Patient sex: M
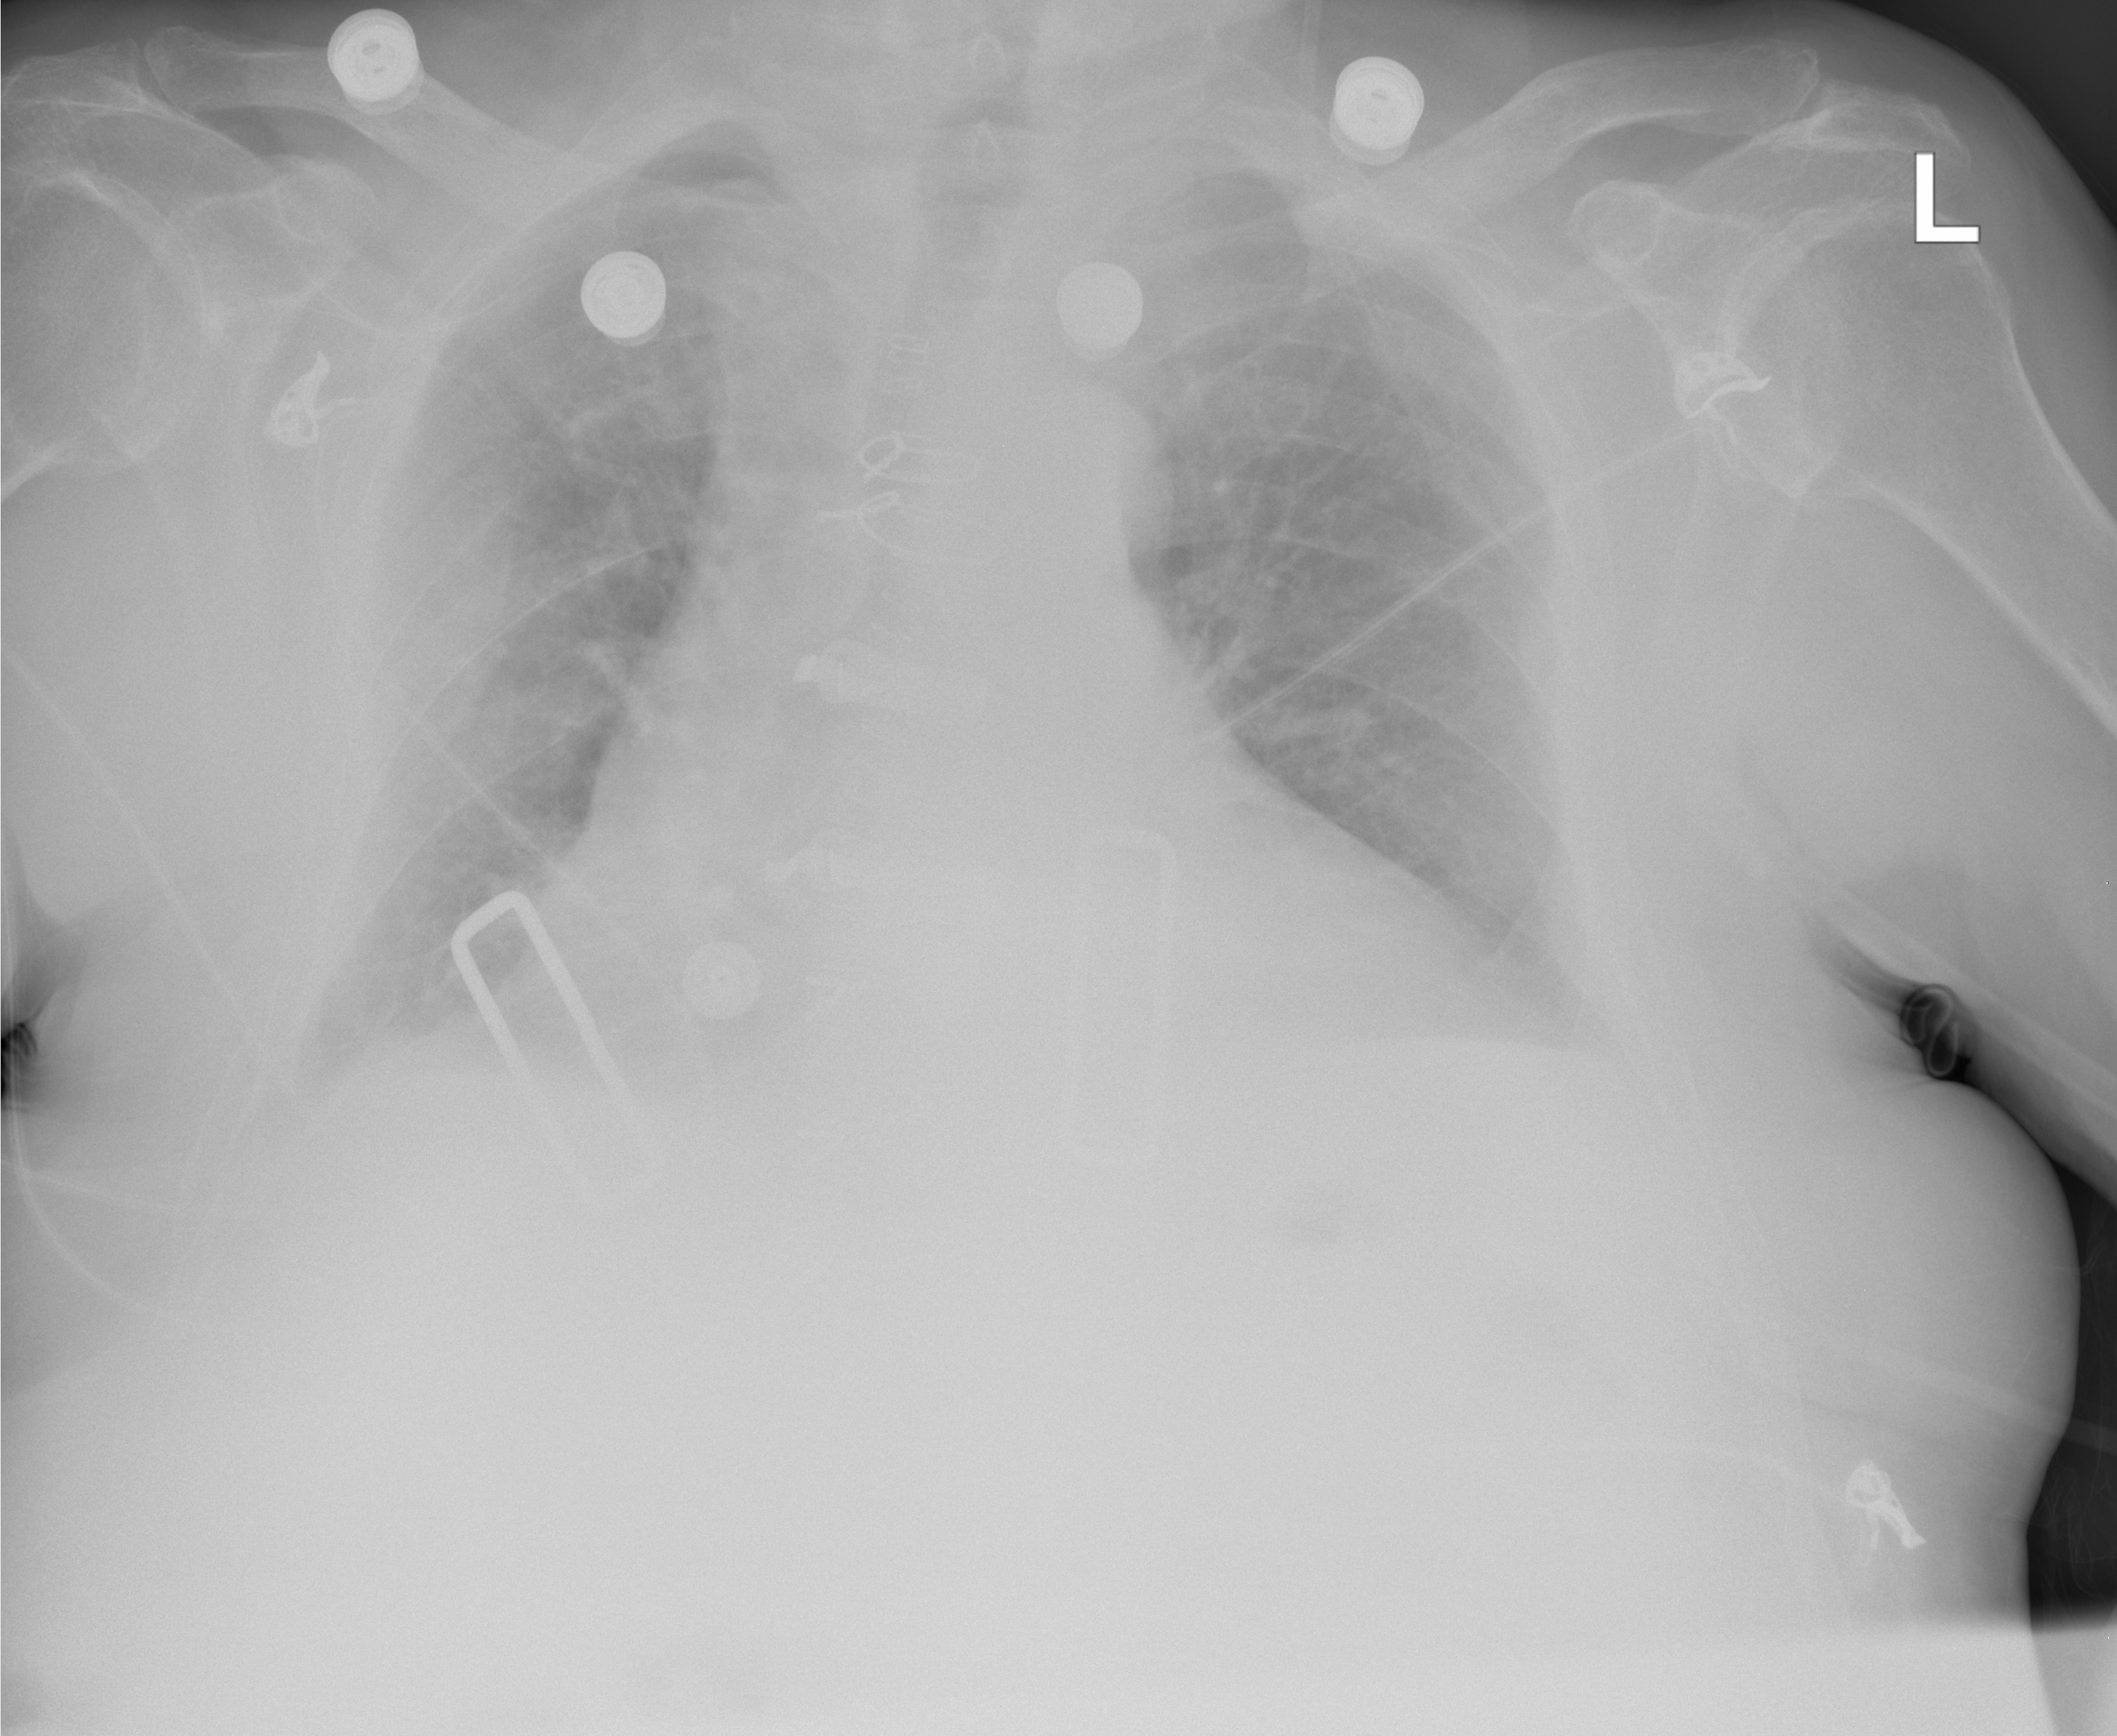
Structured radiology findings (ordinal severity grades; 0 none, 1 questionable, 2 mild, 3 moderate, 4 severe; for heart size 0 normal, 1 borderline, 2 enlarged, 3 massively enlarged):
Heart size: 2
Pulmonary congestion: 2
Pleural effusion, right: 1
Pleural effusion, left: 1
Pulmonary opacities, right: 0
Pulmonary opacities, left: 0
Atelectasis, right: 2
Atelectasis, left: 1